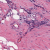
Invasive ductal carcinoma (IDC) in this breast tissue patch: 1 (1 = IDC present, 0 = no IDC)